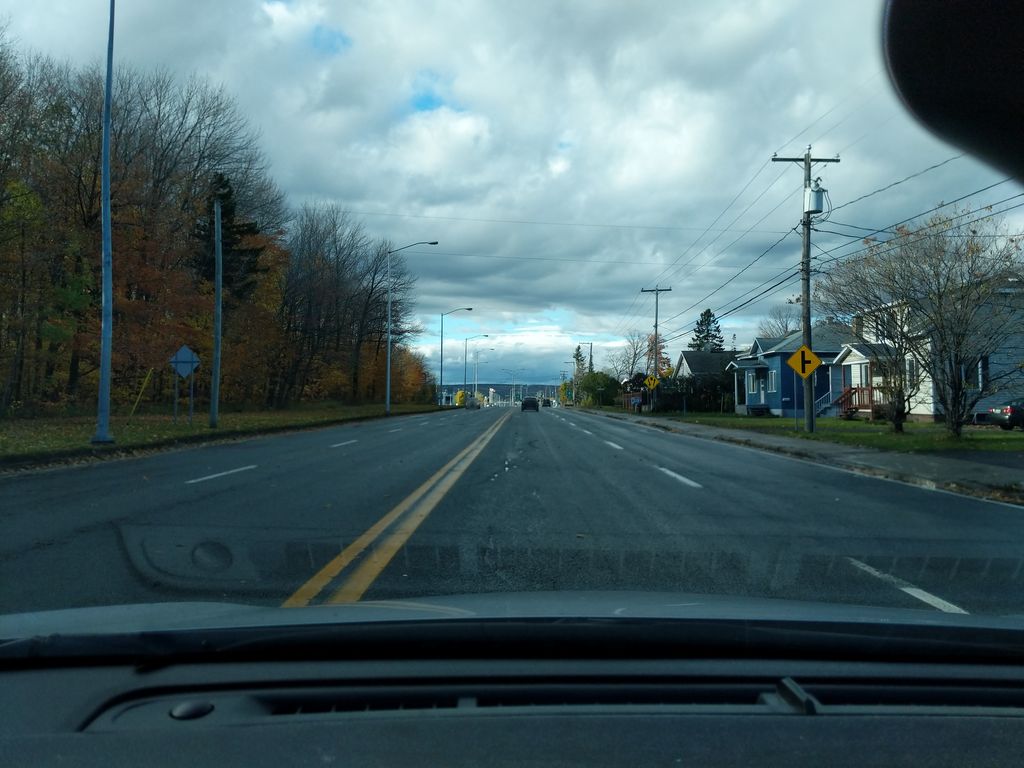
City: quebec_city